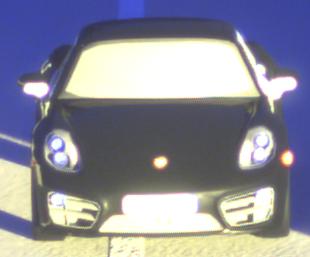
Make: Porsche
Model: Cayman
Detailed model: Cayman (981C)
Model produced from: 2013/03
Model produced until: 2014/04
Doors: 2
Color: black
Road condition: dry road
Daytime: sunrise or sunset
Contrast: high contrast